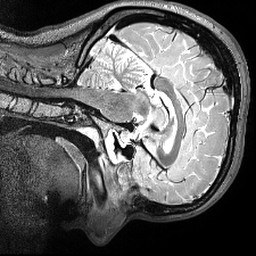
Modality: T2w
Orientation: sagittal
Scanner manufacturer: siemens
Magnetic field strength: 3 T
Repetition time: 3.2 s
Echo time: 0.566 s